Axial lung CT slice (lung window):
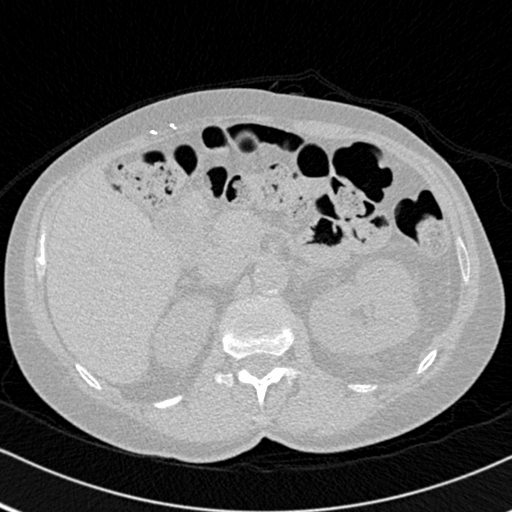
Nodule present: no